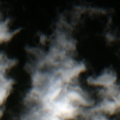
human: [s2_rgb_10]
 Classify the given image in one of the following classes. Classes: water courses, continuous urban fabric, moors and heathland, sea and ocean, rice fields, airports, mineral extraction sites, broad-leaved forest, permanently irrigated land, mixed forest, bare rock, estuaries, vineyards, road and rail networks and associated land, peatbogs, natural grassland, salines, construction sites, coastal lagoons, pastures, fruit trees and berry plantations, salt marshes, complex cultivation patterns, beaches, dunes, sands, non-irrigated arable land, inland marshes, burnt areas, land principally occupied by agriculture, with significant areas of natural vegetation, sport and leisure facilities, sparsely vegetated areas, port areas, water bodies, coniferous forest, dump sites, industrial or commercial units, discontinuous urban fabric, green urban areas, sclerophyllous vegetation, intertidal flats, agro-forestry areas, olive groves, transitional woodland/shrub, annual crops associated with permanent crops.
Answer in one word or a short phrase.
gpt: coniferous forest, transitional woodland/shrub